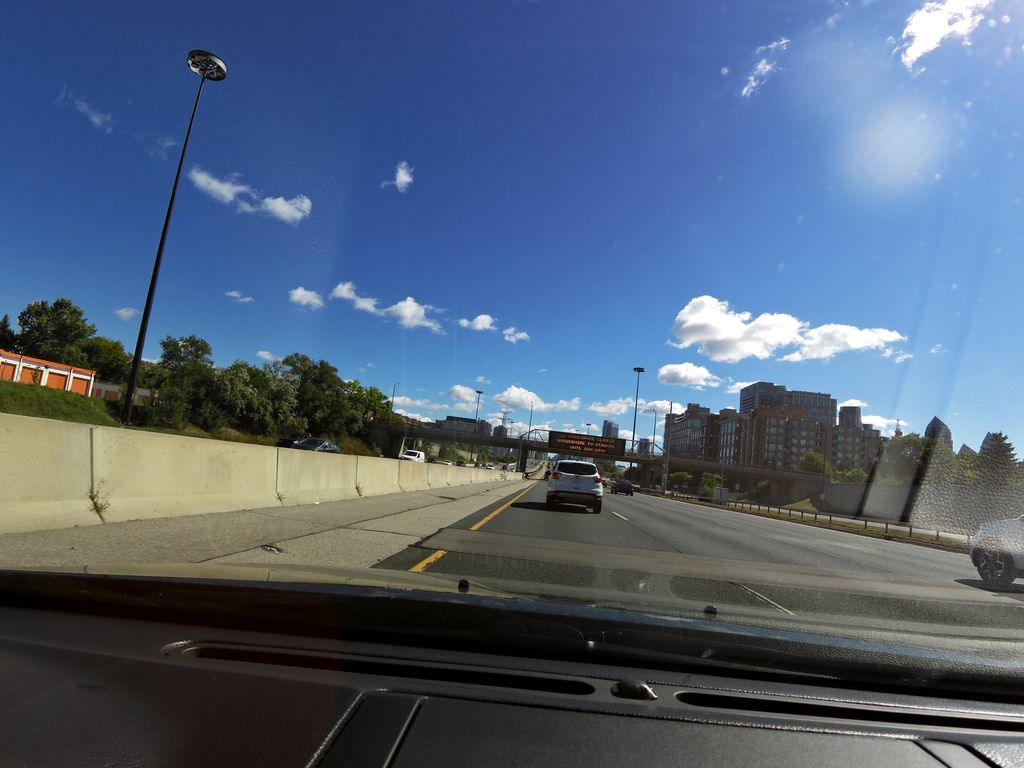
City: toronto